Question: i am doing a reader application in IPAD ,the book data is stored in Sqlite DB,i render this content of DB in a view through core text...the formate of my text is like this e.g.:1 haii this is iPhone. 2 this is iPad. 3 this is mac. etc etc..i just want to get touch events while touching the text.for example if i tap the first sentence,,the fist sentence only must be selected with any color,and trigger a popup(subview or alert view or action sheet)like the image below
i am having this code to make the text to shown in a view
'''
NSMutableString *combined = [NSMutableString string];
for(NSUInteger idx = 0; idx < [delegatee.allSelectedVerseEnglish count]; idx++) {
[combined appendFormat:@" %d %@",
idx + 1,
[delegatee.allSelectedVerseEnglish objectAtIndex:idx]];
}
self.multiPageView.text =combined;
'''
'combined' is the string contains verses oif the bible of the selected chapter,so when i click the first verse it need to be selected like the image below and pops up a subview or alert view like the image below,and by selection that verse must be stored in somewhere or copy to clipboard.'multiPageView' is the view that render the core text .i want just like in olive tree bible application or ibook.
i am not using the web view,due to some limitation in the web view..is there any idea how to do this..,please help me.
Thanks in advance.
EDIT:
'''
- (void)textViewDidEndEditing:(UITextView *)textView
{
mainpopupview.frame =CGRectMake(0, 0, 768, 1004) ;
[self.view addSubview:mainpopupview];
NSRange selectedRange = [textView selectedRange];
NSString *backString = [maintextview.text substringToIndex:selectedRange.location];
NSRange backRange = [backString rangeOfString:@"." options:NSBackwardsSearch];
NSRange backRangee = [backString rangeOfString:@"." options:NSBackwardsSearch];
int myRangeLenght = backRangee.location - backRange.location;
NSRange myStringRange = NSMakeRange (backRange.location, myRangeLenght);
NSString *forwardString = [maintextview.text substringFromIndex:backRange.location];
NSLog(@"%@",[[forwardString componentsSeparatedByString:@"."] objectAtIndex:1]);
NSLog (@"%@", [maintextview.text substringWithRange:myStringRange]);
NSString * myStringTxt = [[forwardString componentsSeparatedByString:@"."] objectAtIndex:1];
NSLog(@"1 %@", myStringTxt);
// maintextview.textColor = [UIColor yellowColor];
NSRange myStringRangee = [maintextview.text rangeOfString:myStringTxt];
[maintextview select:self];
maintextview.selectedRange = myStringRangee;
}
'''
myStringTxt contains the correct verse(menz text between .to .but i want to elect this text.
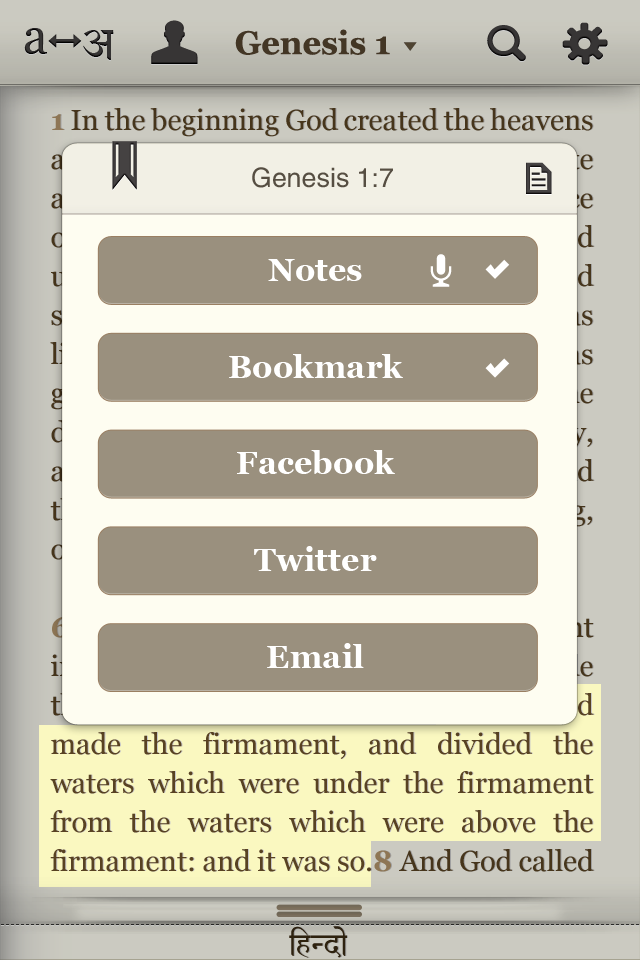
Answer: I think you can wire up UITextview's 'UIControlEventEditingChanged' to some method. So when ever the user selects something that method would be called. Inside the method you can obtain the selected text using,
'''
NSRange range = [txtView selectedRange];
NSString *str = [txtView.text substringWithRange:range];
'''
From the selected string you can perform the actions you like.
If your text view is editable you can get,
'''
NSLog(@"%d",range.location);
'''
Once you know the location you can create a range and select string. <URL> has relevant info.
> //Here is the complete sample code.
'''
{
sampleTextView = [[UITextView alloc] initWithFrame:CGRectMake(10, 10, 60, 300)];
sampleTextView.text = @"This is sample text to find text under touch. I am not going to use any private api.How am i supposed to do?.Let me see.";
sampleTextView.editable = YES;
sampleTextView.delegate = (id)self;
[self.view addSubview:sampleTextView];
}
- (void)textViewDidBeginEditing:(UITextView *)textView
{
[NSTimer scheduledTimerWithTimeInterval:0.001 target:sampleTextView selector:@selector(resignFirstResponder) userInfo:nil repeats:NO];
}
- (void)textViewDidEndEditing:(UITextView *)textView
{
NSRange selectedRange = [textView selectedRange];
NSString *backString = [sampleTextView.text substringToIndex:selectedRange.location];
NSRange backRange = [backString rangeOfString:@" " options:NSBackwardsSearch];
NSString *forwardString = [sampleTextView.text substringFromIndex:backRange.location];
NSLog(@"%@",[[forwardString componentsSeparatedByString:@" "] objectAtIndex:1]);
}
'''
EDIT :
I have updated the code based on your requirement. Please find it below,
'''
UITextView *textview;
BOOL toggle;
- (void)viewDidLoad
{
[super viewDidLoad];
textview = [[UITextView alloc] initWithFrame:CGRectMake(0, 0, 300, 300)];
textview.delegate = (id)self;
textview.inputView = [[UIView alloc] init];
textview.text = @"Let's hope the text selection works programmatically!";
[self.view addSubview:textview];
}
- (void)textViewDidChangeSelection:(UITextView *)textView
{
NSRange selectedRange = [textView selectedRange];
NSString *backString = [textView.text substringToIndex:selectedRange.location];
NSRange backRange = [backString rangeOfString:@" " options:NSBackwardsSearch];
NSString *forwardString = [textView.text substringFromIndex:backRange.location];
NSLog(@"%@",[[forwardString componentsSeparatedByString:@" "] objectAtIndex:1]);
NSRange ran = [textView.text rangeOfString:[[forwardString componentsSeparatedByString:@" "] objectAtIndex:1]];
if (!toggle)
{
[self performSelector:@selector(selectText:) withObject:[NSValue valueWithRange:ran] afterDelay:0.001];
}
else
{
toggle = !toggle;
}
}
-(void)selectText:(NSValue *)sender
{
toggle = !toggle;
textview.selectedRange = [sender rangeValue];
}
'''